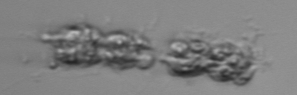
Label: Leptocylindrus_mediterraneus